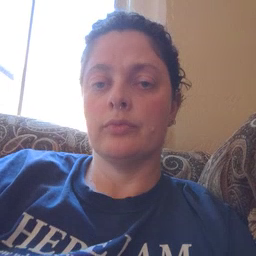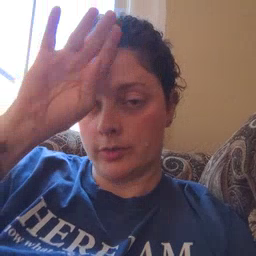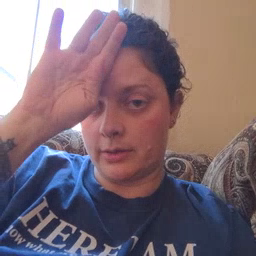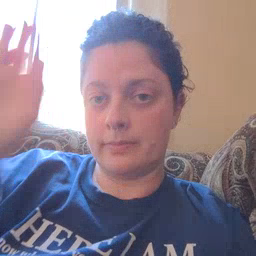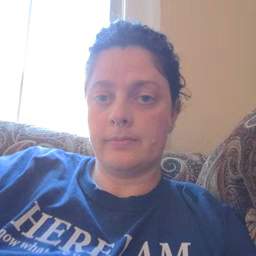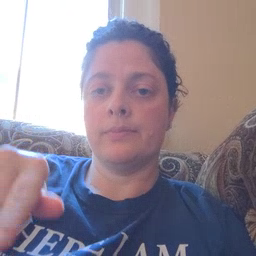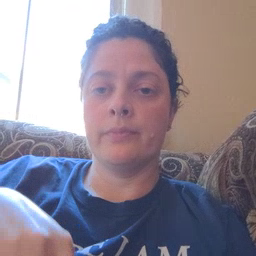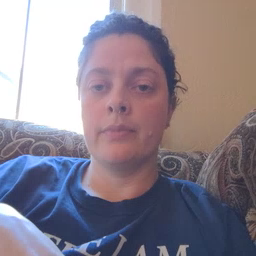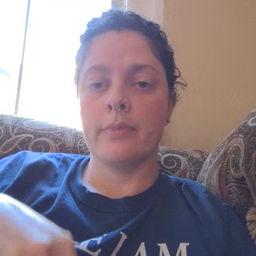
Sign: fireman